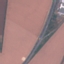
Land use / land cover class: Highway